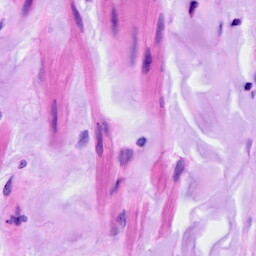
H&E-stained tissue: Ovarian